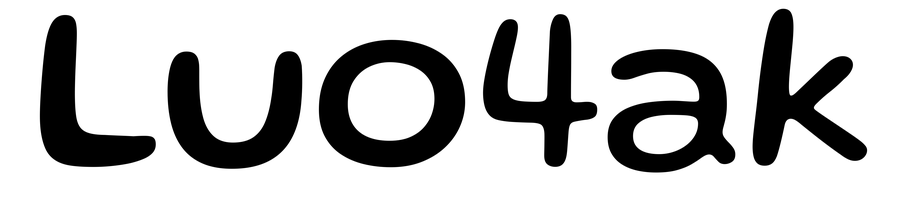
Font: Gluten_Regular